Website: walmart
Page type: billing-address
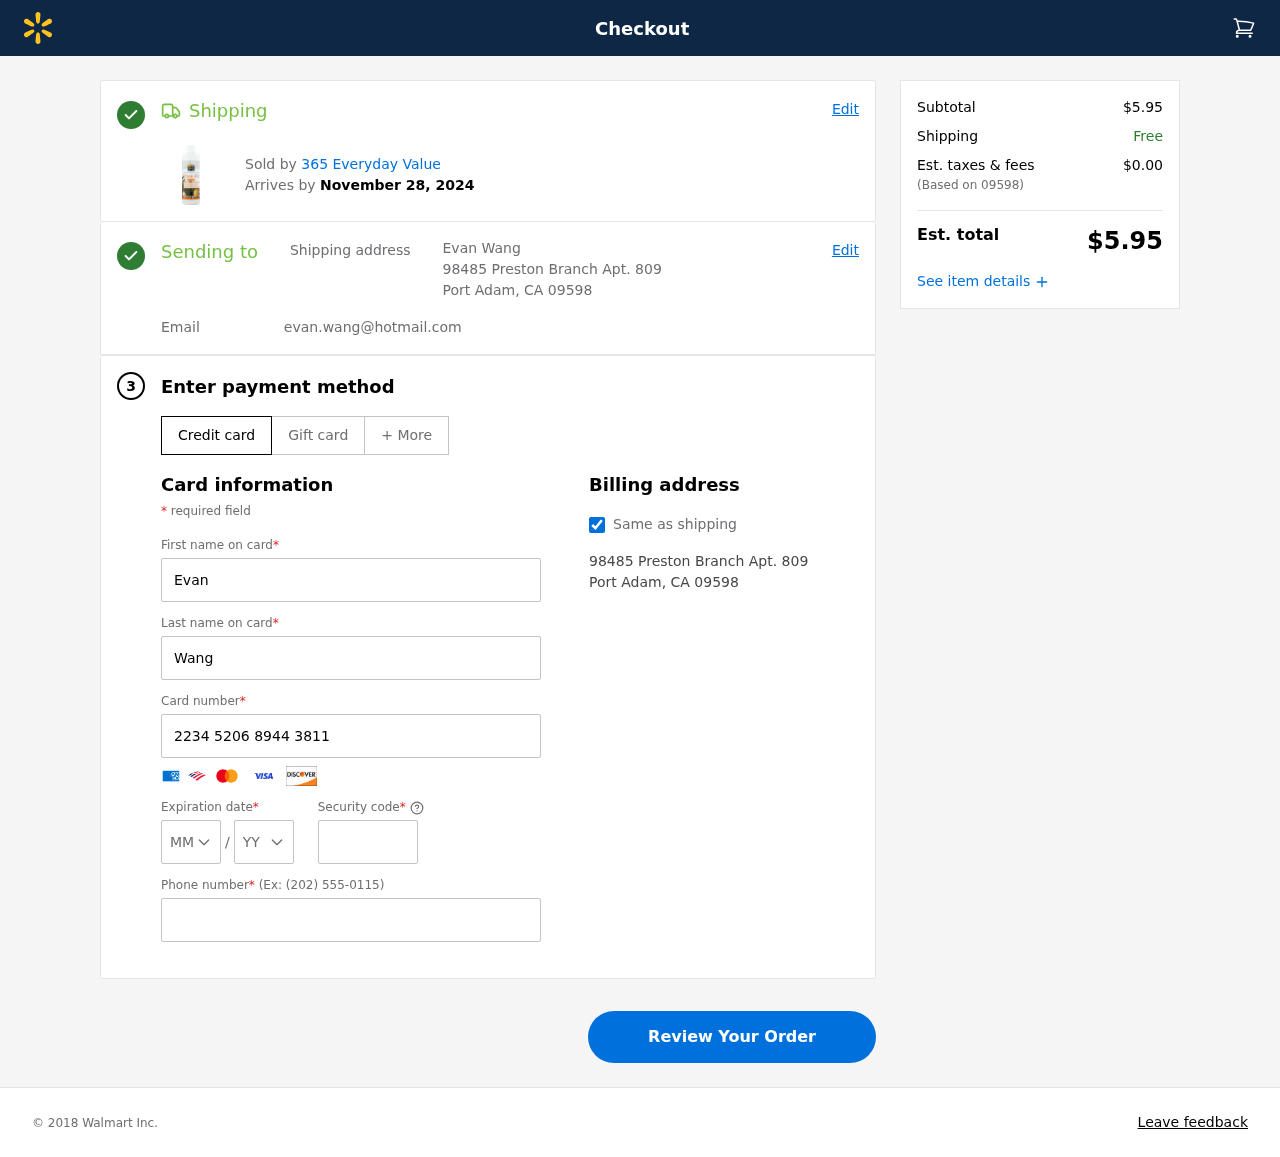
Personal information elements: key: PII_CARD_CVV
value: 244
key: PII_CARD_EXPIRY_MONTH
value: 05
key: PII_CARD_EXPIRY_YEAR
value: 27
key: PII_CARD_NUMBER
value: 2234 5206 8944 3811
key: PII_CITY_STATE_ZIP
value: Port Adam, CA 09598
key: PII_EMAIL
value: evan.wang@hotmail.com
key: PII_FIRSTNAME
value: Evan
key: PII_FULLNAME
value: Evan Wang
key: PII_LASTNAME
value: Wang
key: PII_PHONE
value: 6195301877
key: PII_POSTCODE
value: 09598
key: PII_STREET
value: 98485 Preston Branch Apt. 809
Product elements: key: PRODUCT1_BRAND
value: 365 Everyday Value
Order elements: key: ORDER_DELIVERY_DATE
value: November 28, 2024
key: ORDER_SUBTOTAL
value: $5.95
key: ORDER_TAX
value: $0.00
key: ORDER_TOTAL
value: $5.95